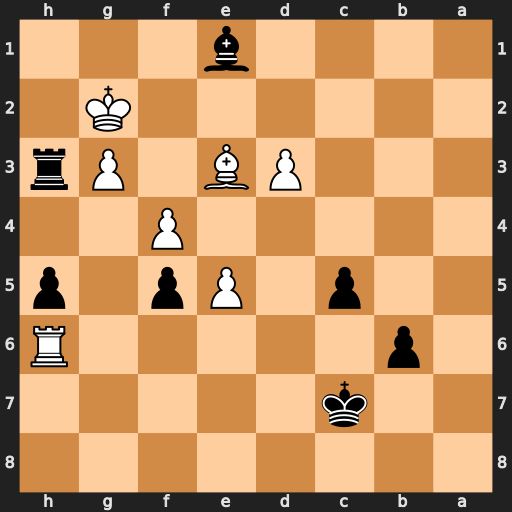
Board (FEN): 8/2k5/1p5R/2p1Pp1p/5P2/3PB1Pr/6K1/4b3
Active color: b
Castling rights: -
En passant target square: -
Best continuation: Rxg3+ Kf1 Rxe3